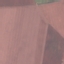
Land use / land cover class: AnnualCrop